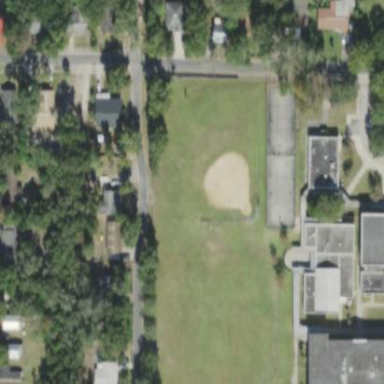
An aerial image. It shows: Baseball pitch for leisure and sports activities.